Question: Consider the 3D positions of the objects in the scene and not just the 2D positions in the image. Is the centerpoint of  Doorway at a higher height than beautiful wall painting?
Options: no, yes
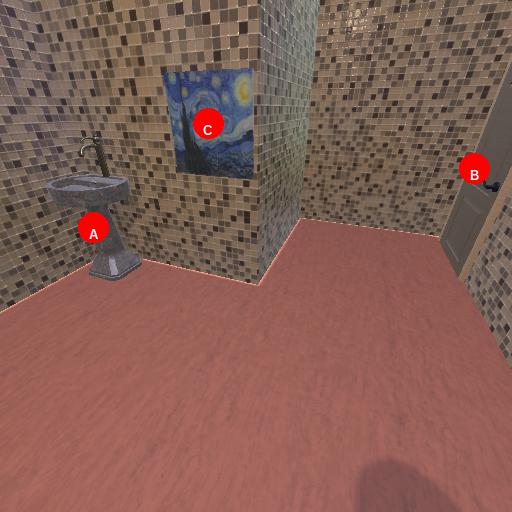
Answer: no